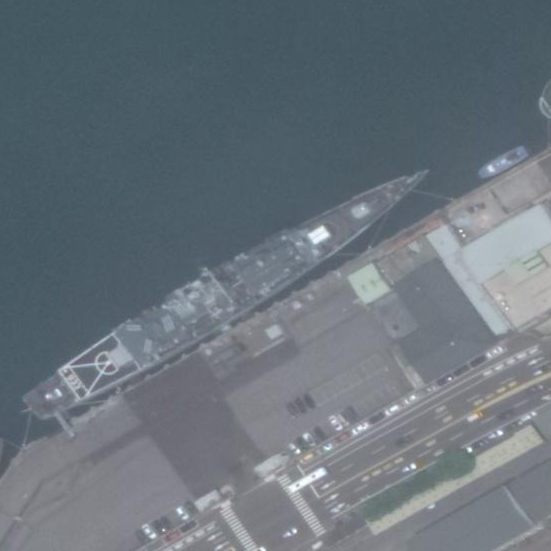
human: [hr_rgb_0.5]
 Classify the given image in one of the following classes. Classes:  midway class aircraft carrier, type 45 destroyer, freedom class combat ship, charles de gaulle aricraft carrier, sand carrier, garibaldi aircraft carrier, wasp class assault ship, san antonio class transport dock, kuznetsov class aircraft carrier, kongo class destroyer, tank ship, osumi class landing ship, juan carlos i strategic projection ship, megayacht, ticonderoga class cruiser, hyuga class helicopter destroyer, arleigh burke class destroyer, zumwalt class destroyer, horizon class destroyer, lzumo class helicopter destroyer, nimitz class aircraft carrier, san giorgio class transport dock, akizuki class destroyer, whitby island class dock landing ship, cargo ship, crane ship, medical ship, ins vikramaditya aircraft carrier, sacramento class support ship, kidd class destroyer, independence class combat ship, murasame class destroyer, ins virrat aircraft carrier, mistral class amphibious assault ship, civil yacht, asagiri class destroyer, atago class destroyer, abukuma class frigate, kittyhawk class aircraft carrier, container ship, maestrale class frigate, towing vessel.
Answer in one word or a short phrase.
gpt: Kidd class destroyer